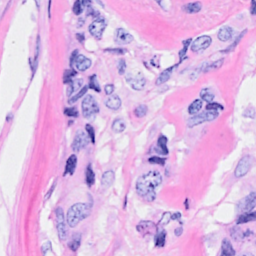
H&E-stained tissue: Breast